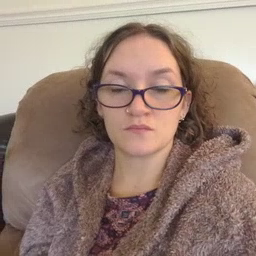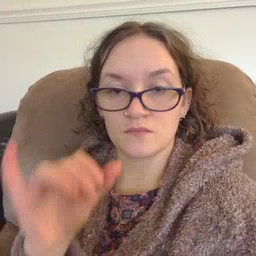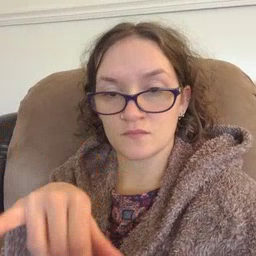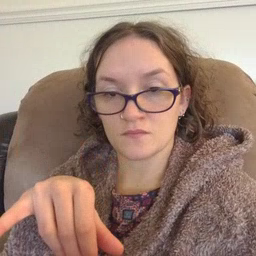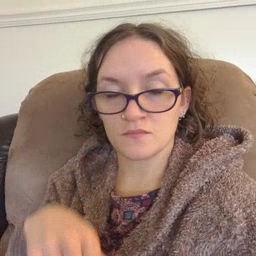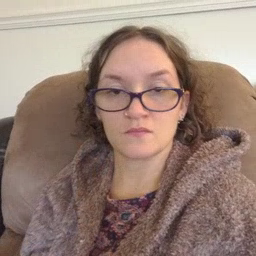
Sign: that